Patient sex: F
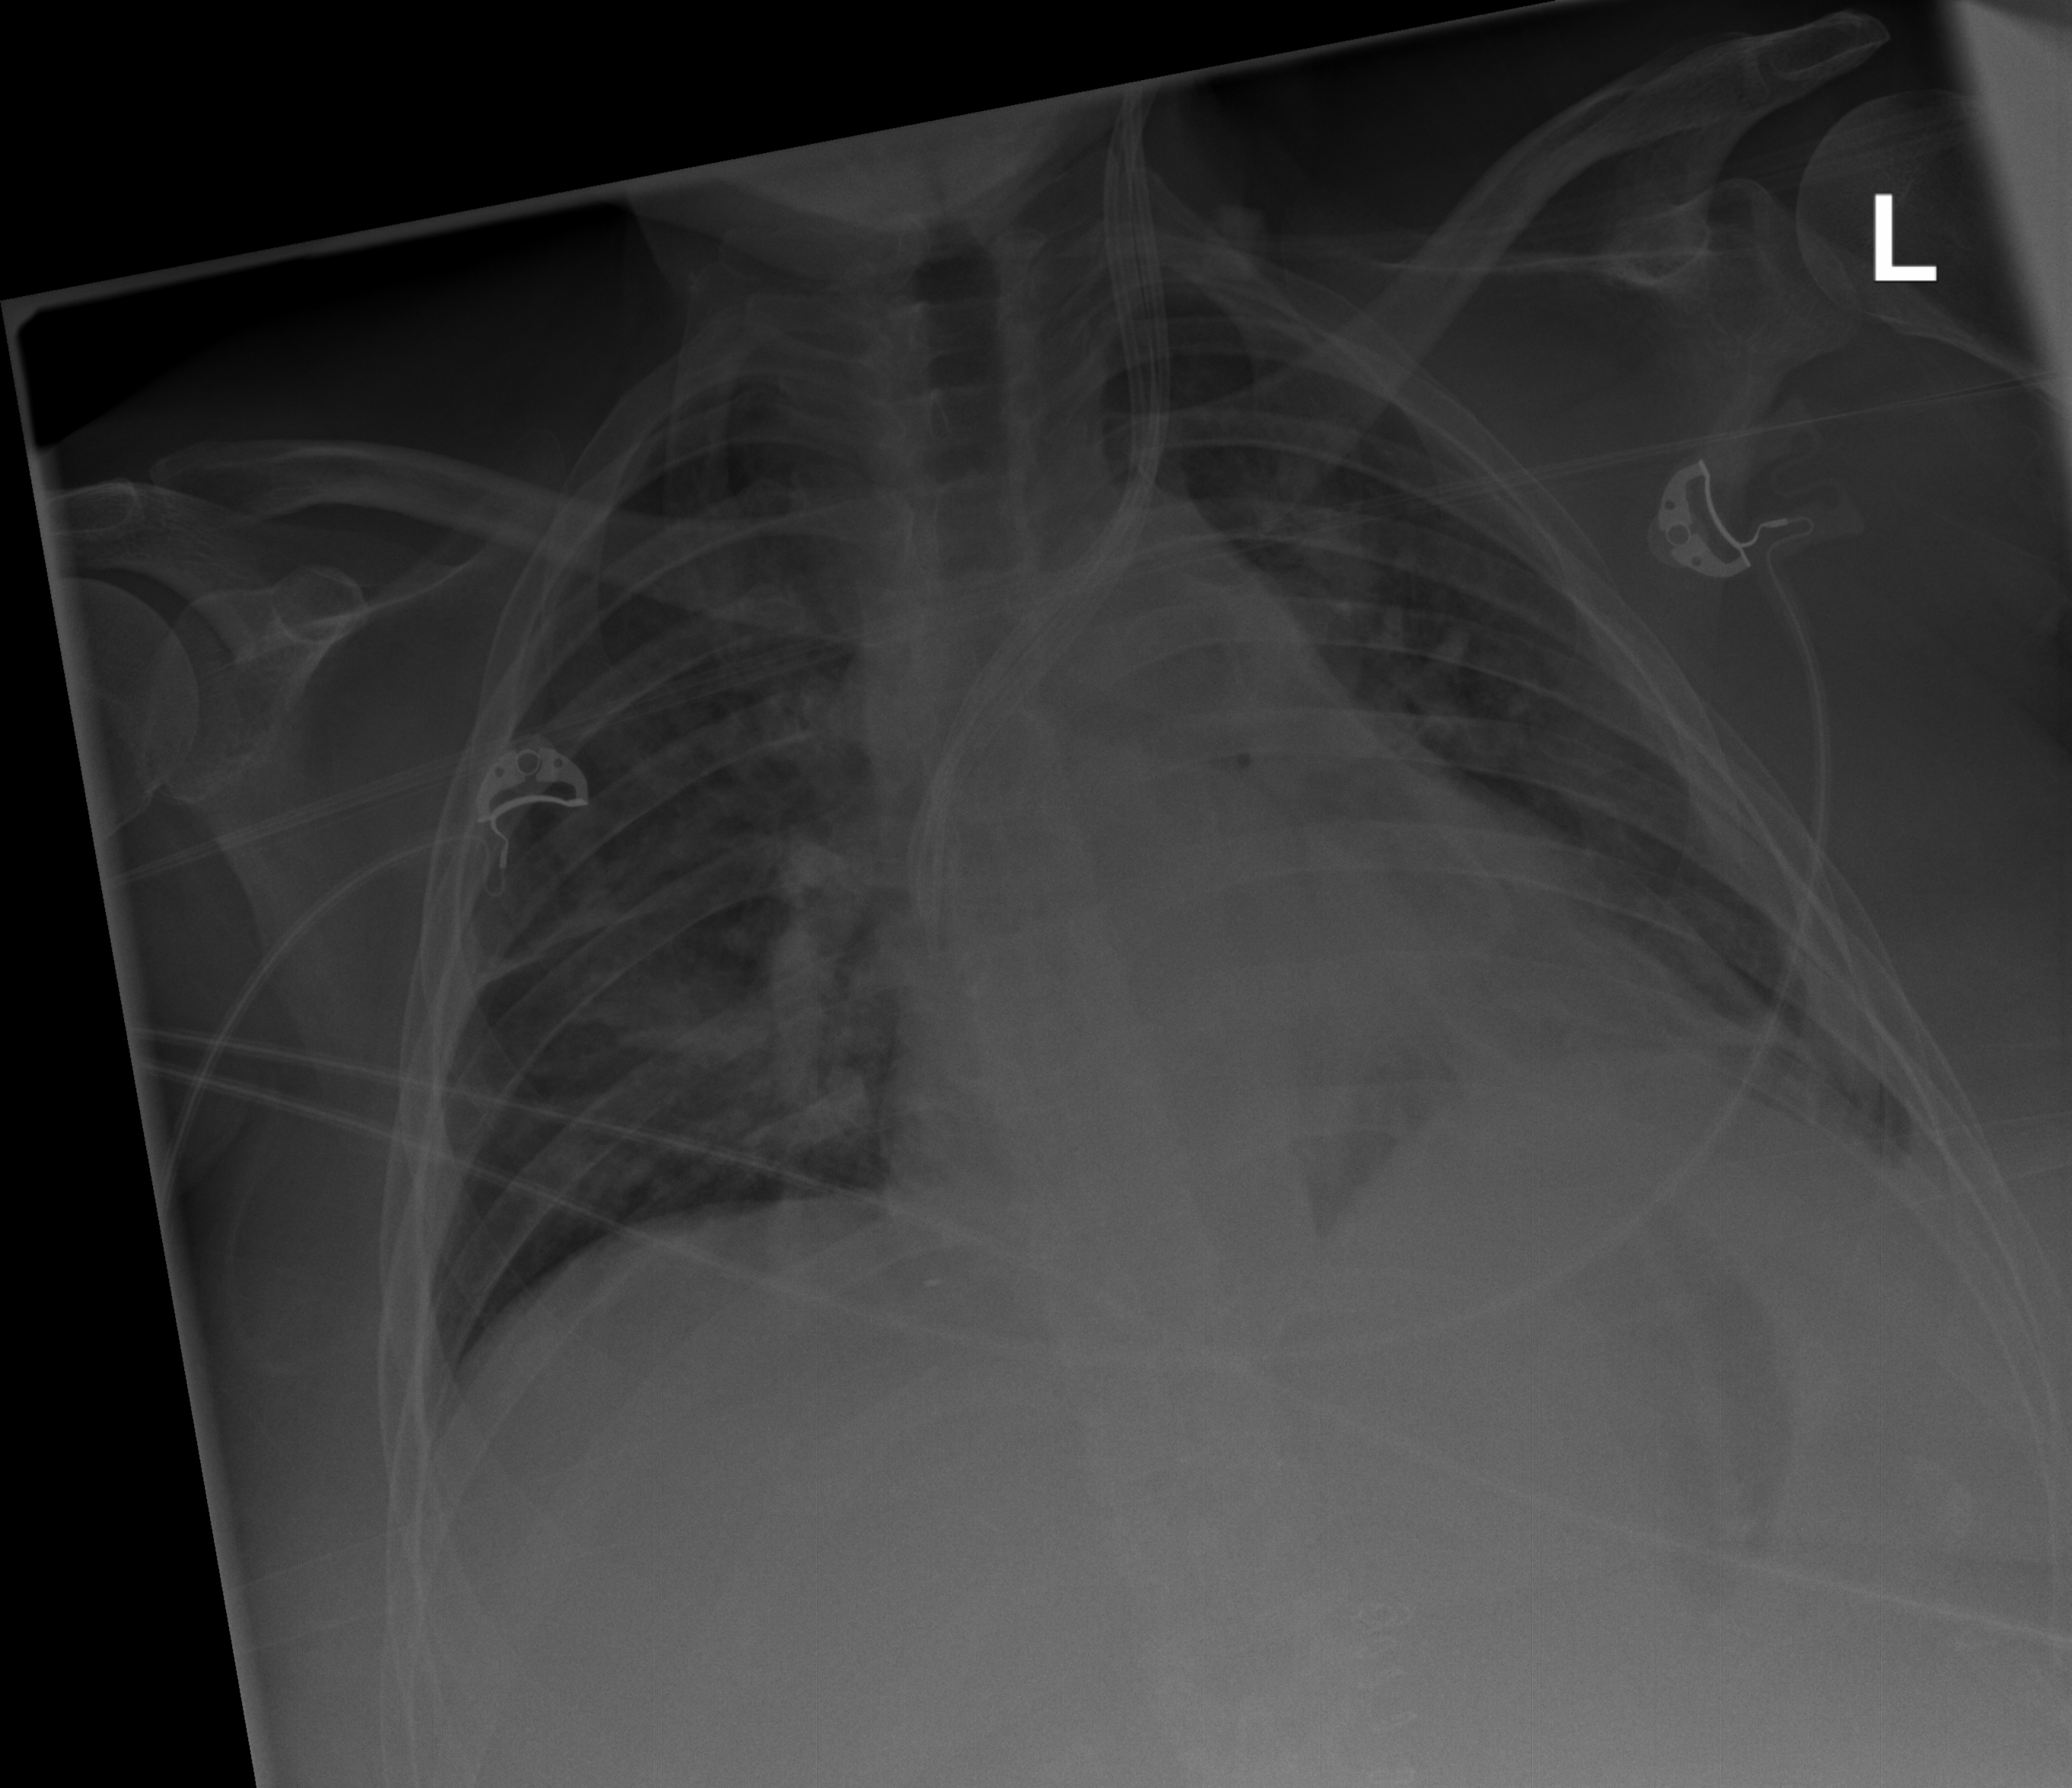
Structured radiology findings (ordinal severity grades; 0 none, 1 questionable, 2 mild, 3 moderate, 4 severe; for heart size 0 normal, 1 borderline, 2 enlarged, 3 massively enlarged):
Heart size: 1
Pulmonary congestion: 2
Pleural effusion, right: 2
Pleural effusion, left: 2
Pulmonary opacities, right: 2
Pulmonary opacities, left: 2
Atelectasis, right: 0
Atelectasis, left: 0